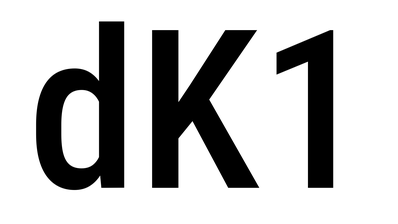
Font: Roboto_Condensed_Medium